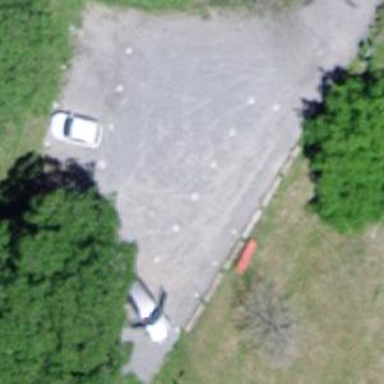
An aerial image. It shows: Parking area.